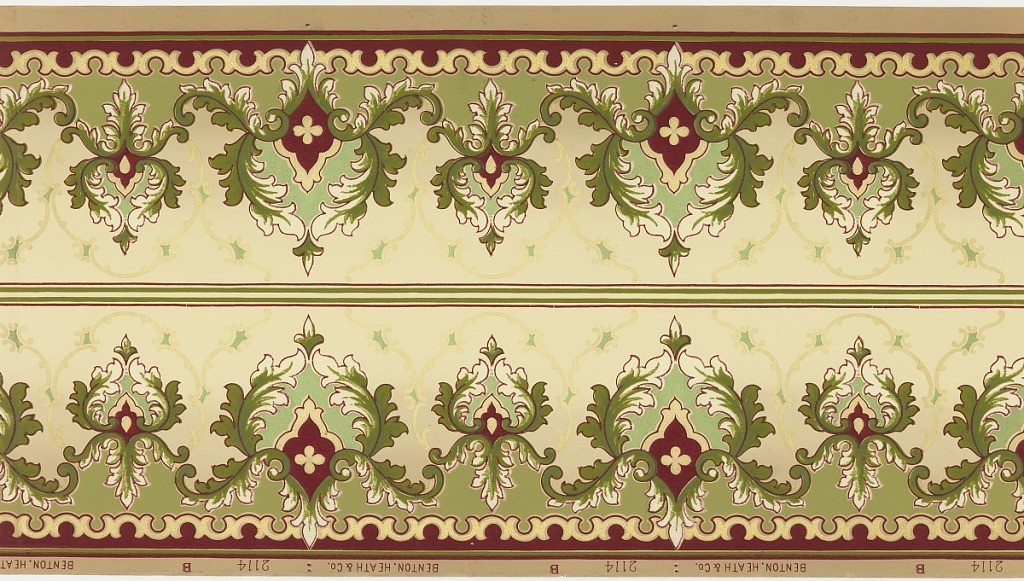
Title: Frieze
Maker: Benton, Heath & Co., Hoboken, New Jersey, 1875 - 1917
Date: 1905–1915
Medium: Machine-printed paper, liquid mica
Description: Printed two borders across the width. Alternating larger and smaller acanthus medallions. larger has red center with quatrefoil. Each medallion has a foliate scroll surround with green insers. Printed on tan ground.